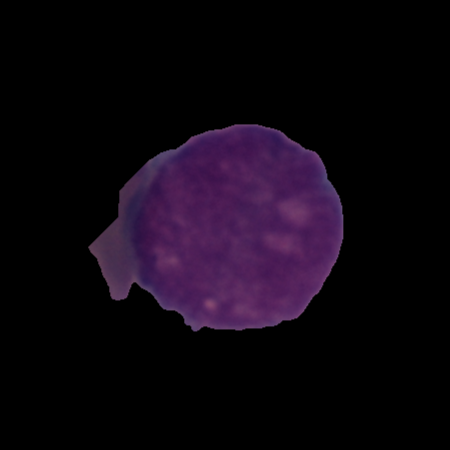
Label: cancer